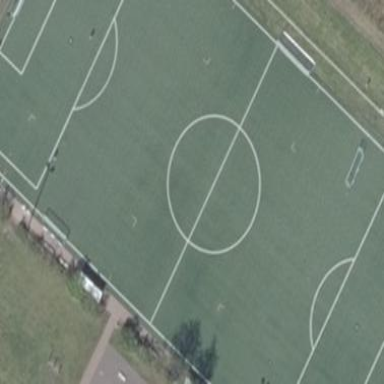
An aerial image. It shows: Artificial turf soccer pitch for leisure activities.